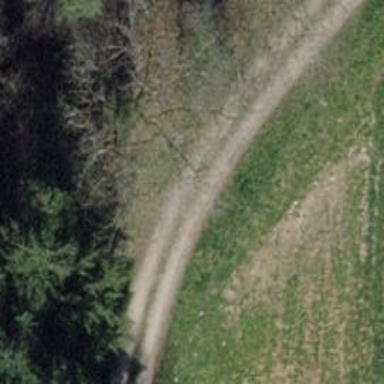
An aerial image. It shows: Track with grade 3 pebblestone surface.